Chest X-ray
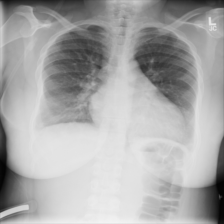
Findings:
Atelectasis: negative
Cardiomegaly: negative
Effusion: negative
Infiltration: negative
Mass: negative
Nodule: negative
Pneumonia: negative
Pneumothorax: negative
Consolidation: negative
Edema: negative
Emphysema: negative
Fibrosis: negative
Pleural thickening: negative
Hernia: negative